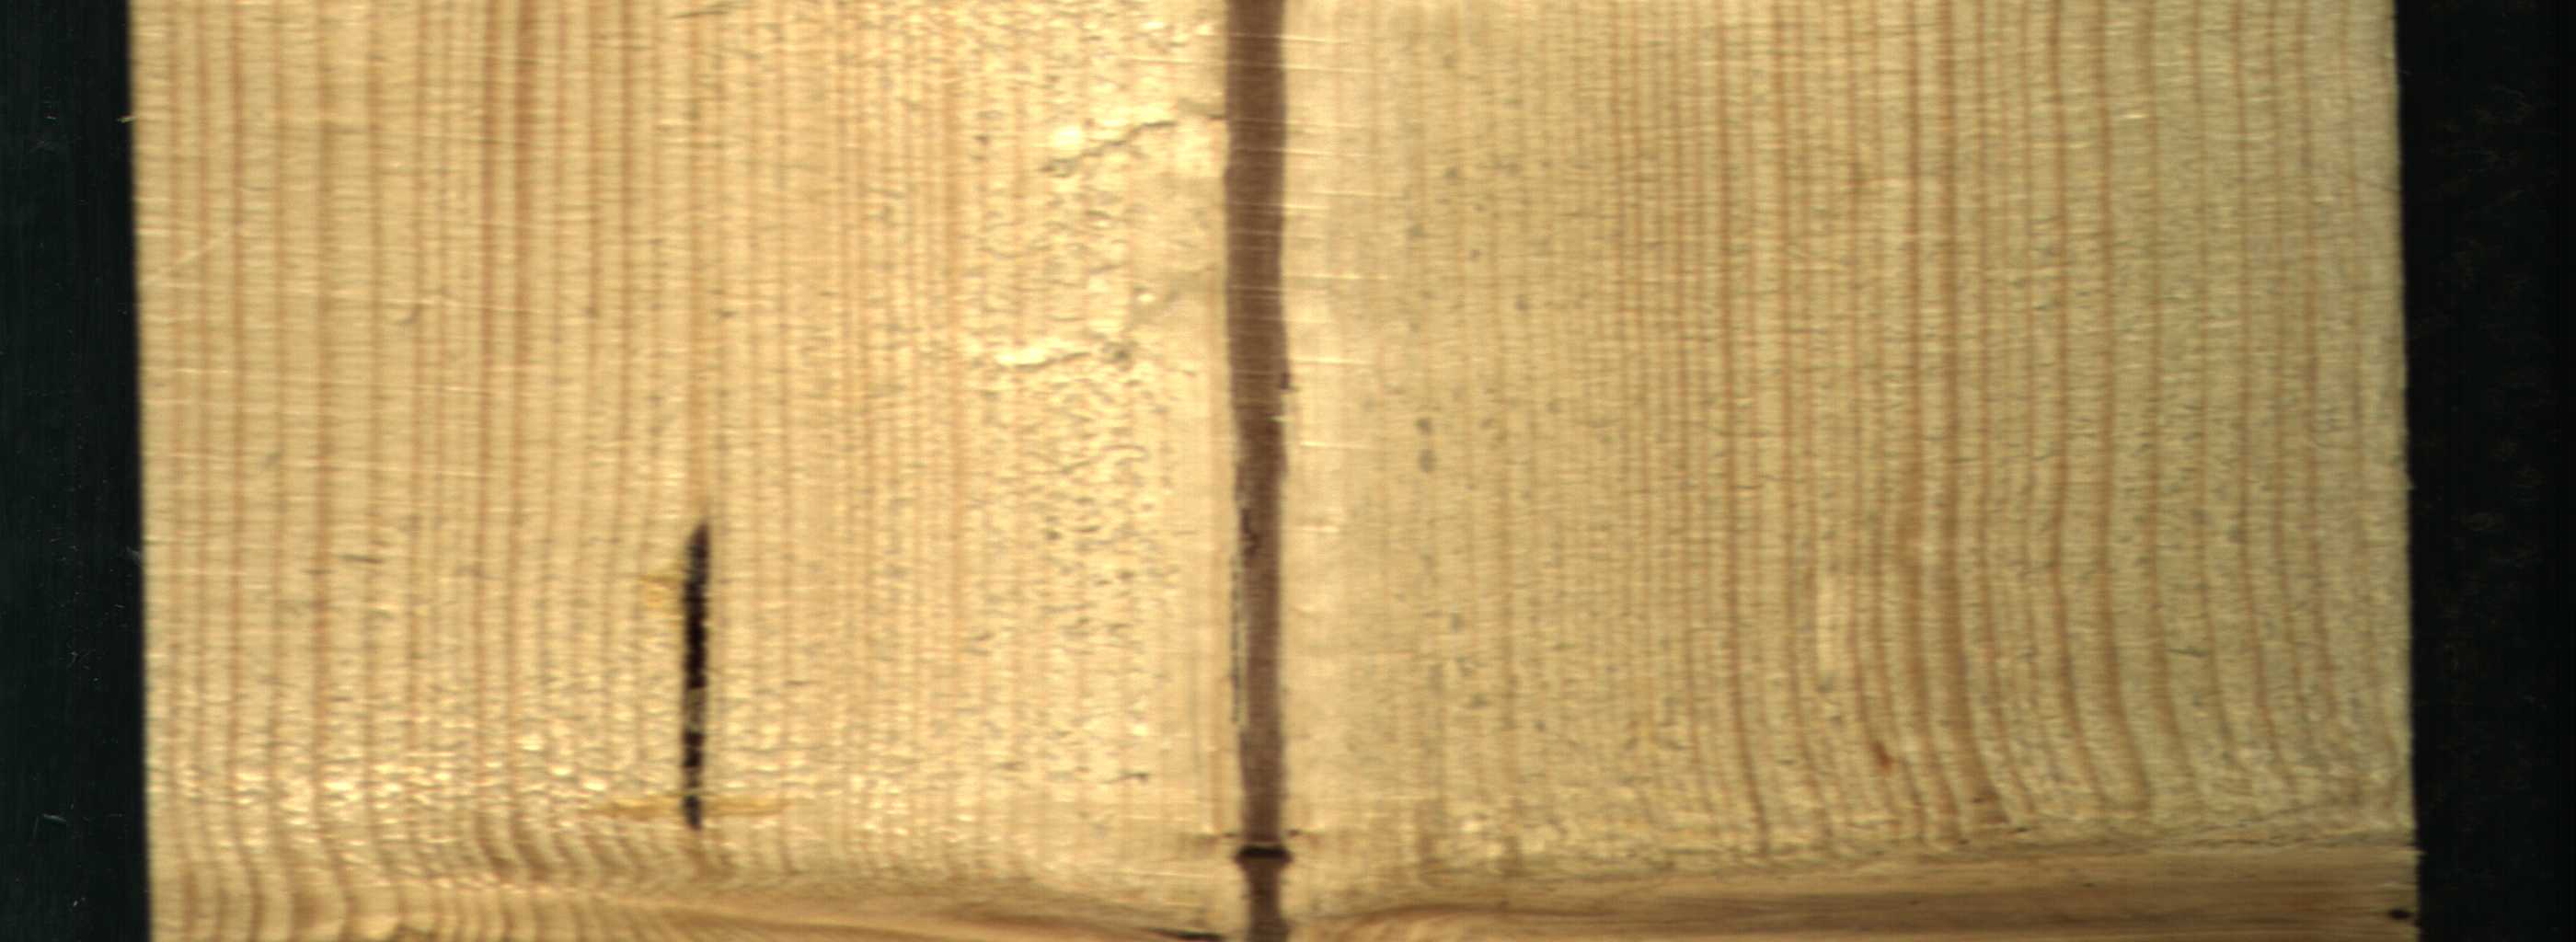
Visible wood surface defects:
Marrow
resin
Dead_Knot
Live_Knot